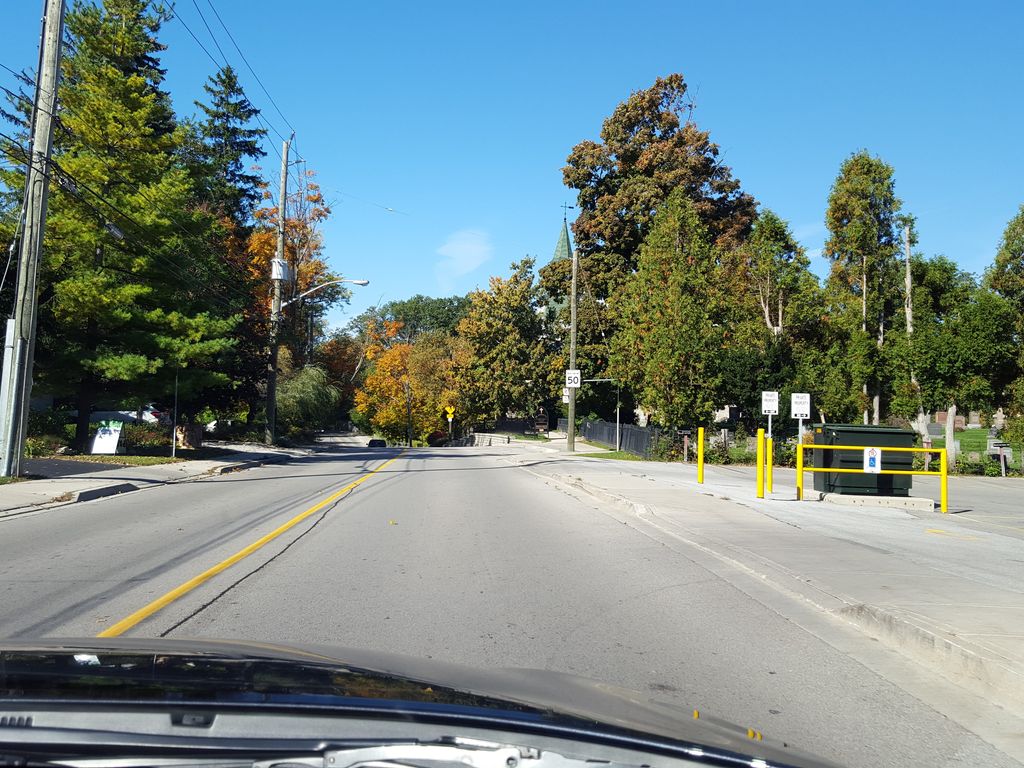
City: hamilton